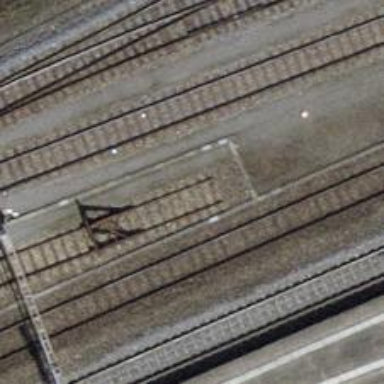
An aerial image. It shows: Railway buffer stop.